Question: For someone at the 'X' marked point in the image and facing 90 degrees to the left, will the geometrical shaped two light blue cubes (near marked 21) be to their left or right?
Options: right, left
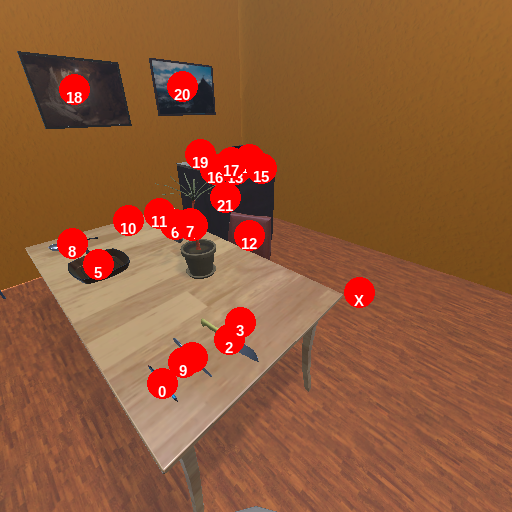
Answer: right